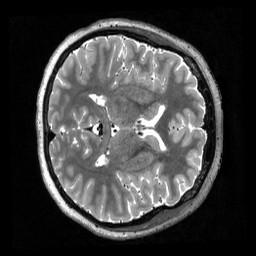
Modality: T2w
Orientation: axial
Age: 27
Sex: female
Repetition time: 3.2 s
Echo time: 0.563 s